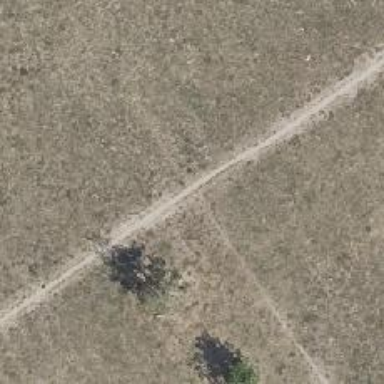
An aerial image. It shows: Dirt path.